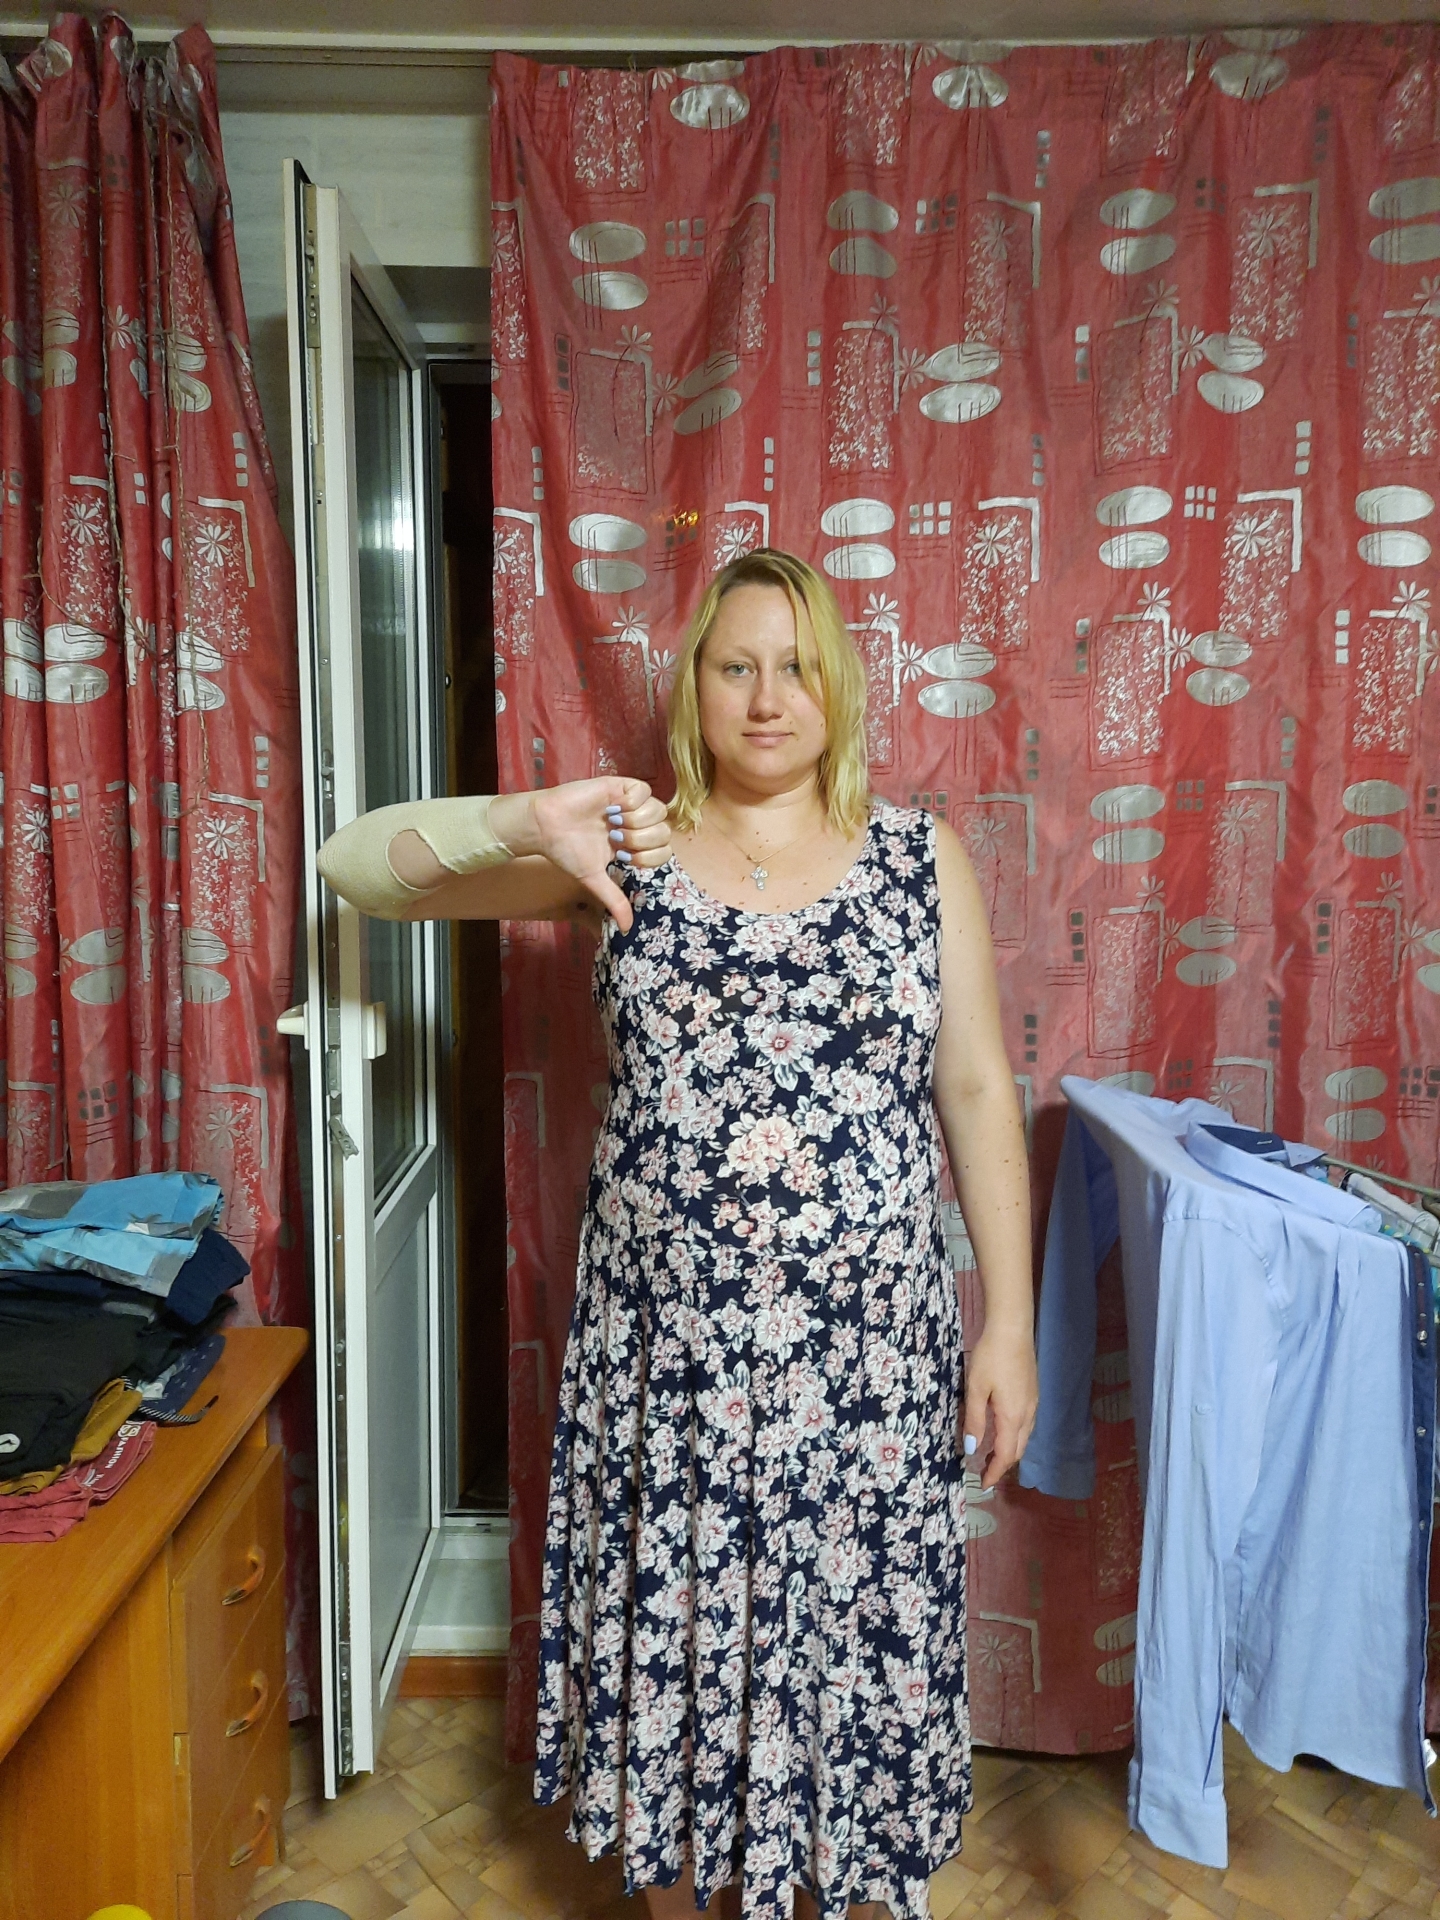
Label: clear